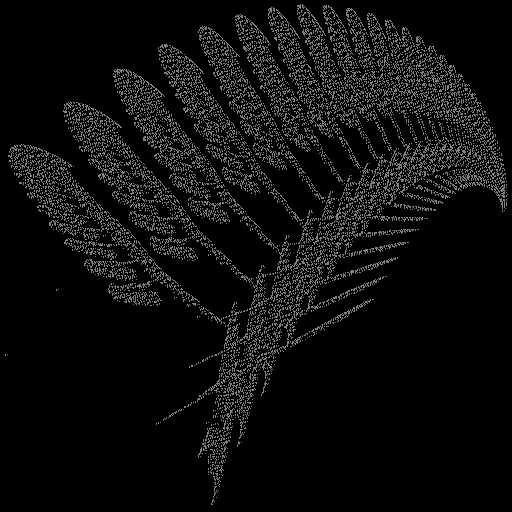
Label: newyorkfern